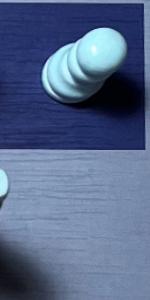
Label: Empty